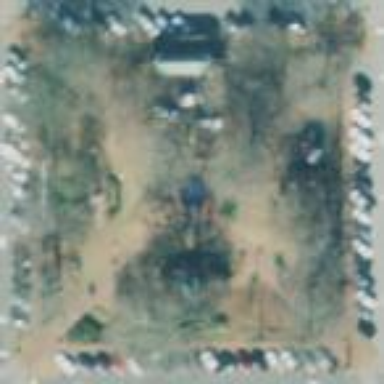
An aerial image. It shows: Square.